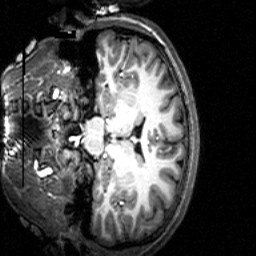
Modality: T1w
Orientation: coronal
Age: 21
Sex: female